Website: home-depot
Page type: account-selection
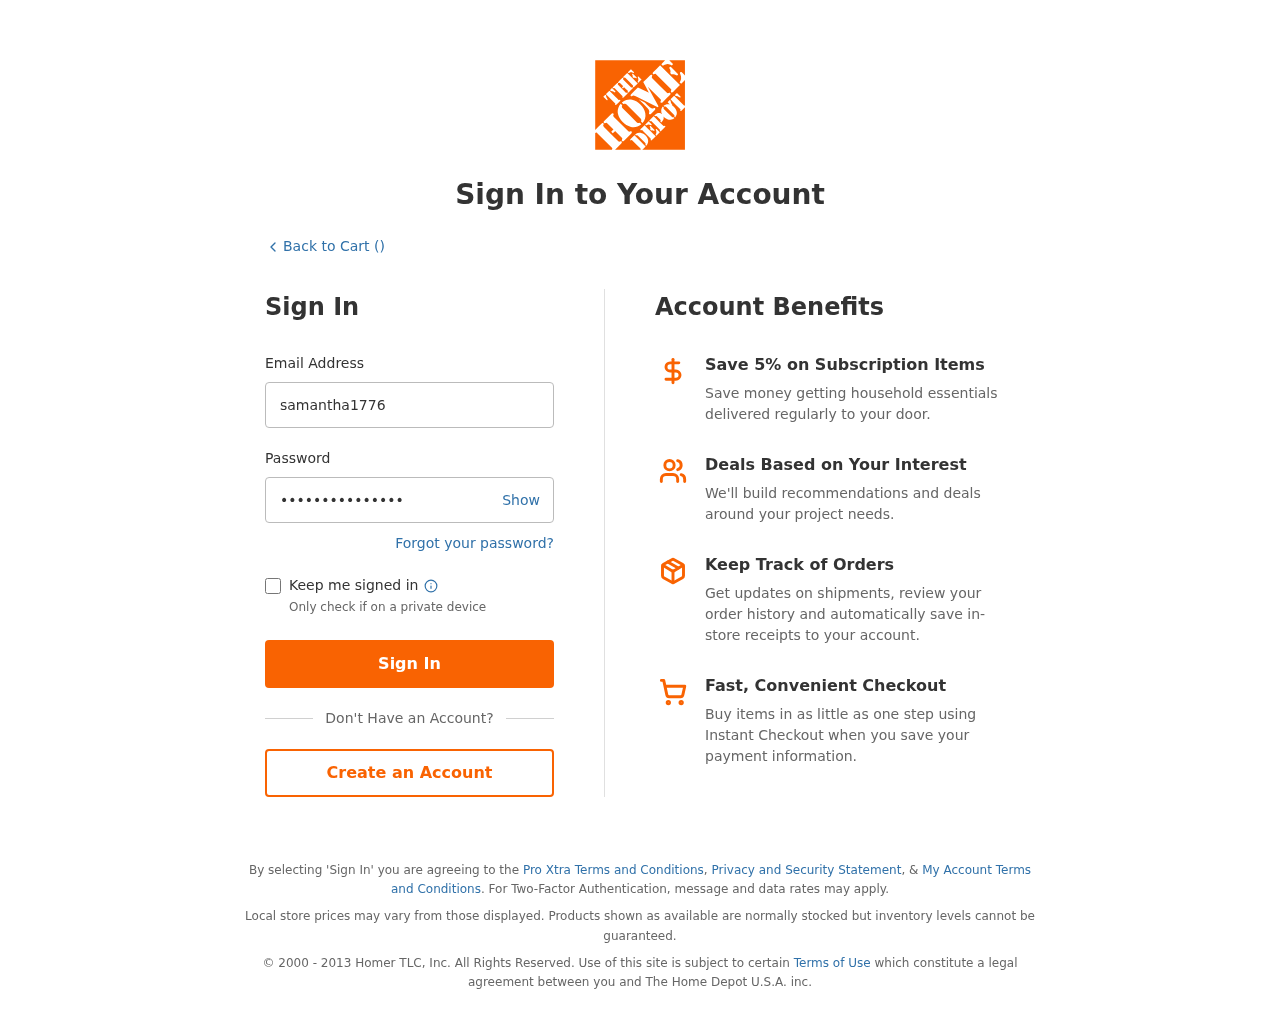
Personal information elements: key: PII_LOGIN_USERNAME
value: samantha1776